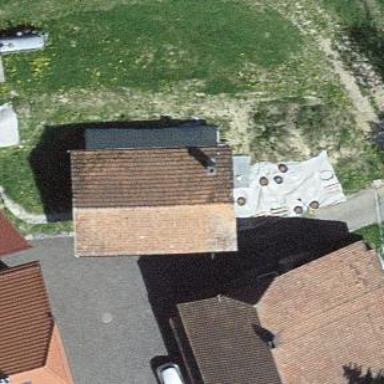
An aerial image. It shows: Garage building.